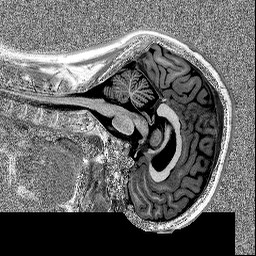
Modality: MP2RAGE
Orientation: sagittal
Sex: female